Field crop: maize
Growth stage: 1
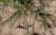
Species: salsola